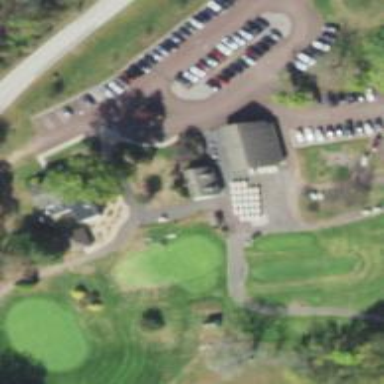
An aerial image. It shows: Path for both roads and golfers.